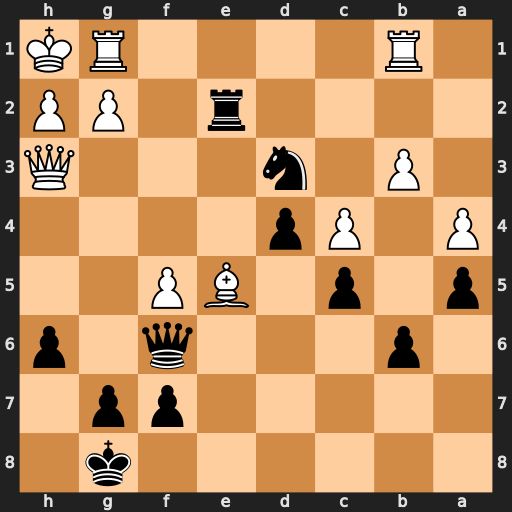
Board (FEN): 6k1/5pp1/1p3q1p/p1p1BP2/P1Pp4/1P1n3Q/4r1PP/1R4RK
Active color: b
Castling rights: -
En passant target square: -
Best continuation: Nf2#